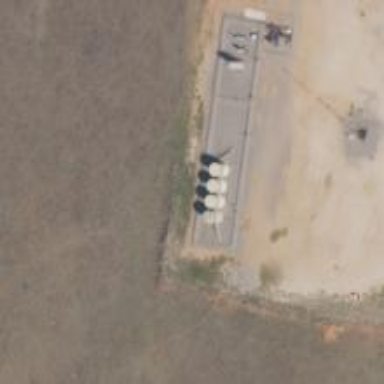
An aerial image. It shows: Storage tank with man-made structure.